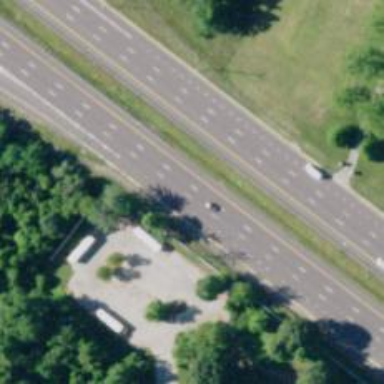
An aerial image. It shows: Expressway with asphalt surface classified as trunk highway.